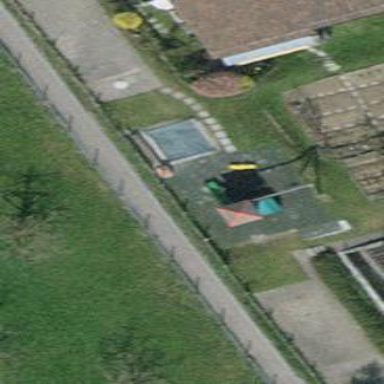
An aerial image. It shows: Playground area for leisure activities on the land.